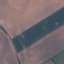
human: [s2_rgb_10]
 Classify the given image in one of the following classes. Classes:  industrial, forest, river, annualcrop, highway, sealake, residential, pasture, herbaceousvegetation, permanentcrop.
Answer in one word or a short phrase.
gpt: AnnualCrop